Question: I want to make a popup control that simulates the message behavior, it dims the original app window (including the app bar and everything else.)
I am a windows 8 newbie but as far as I've searched, there's no control that does that except the message pop up and I cannot use this, I need my own customized view.
Reference the following image for more clarification:

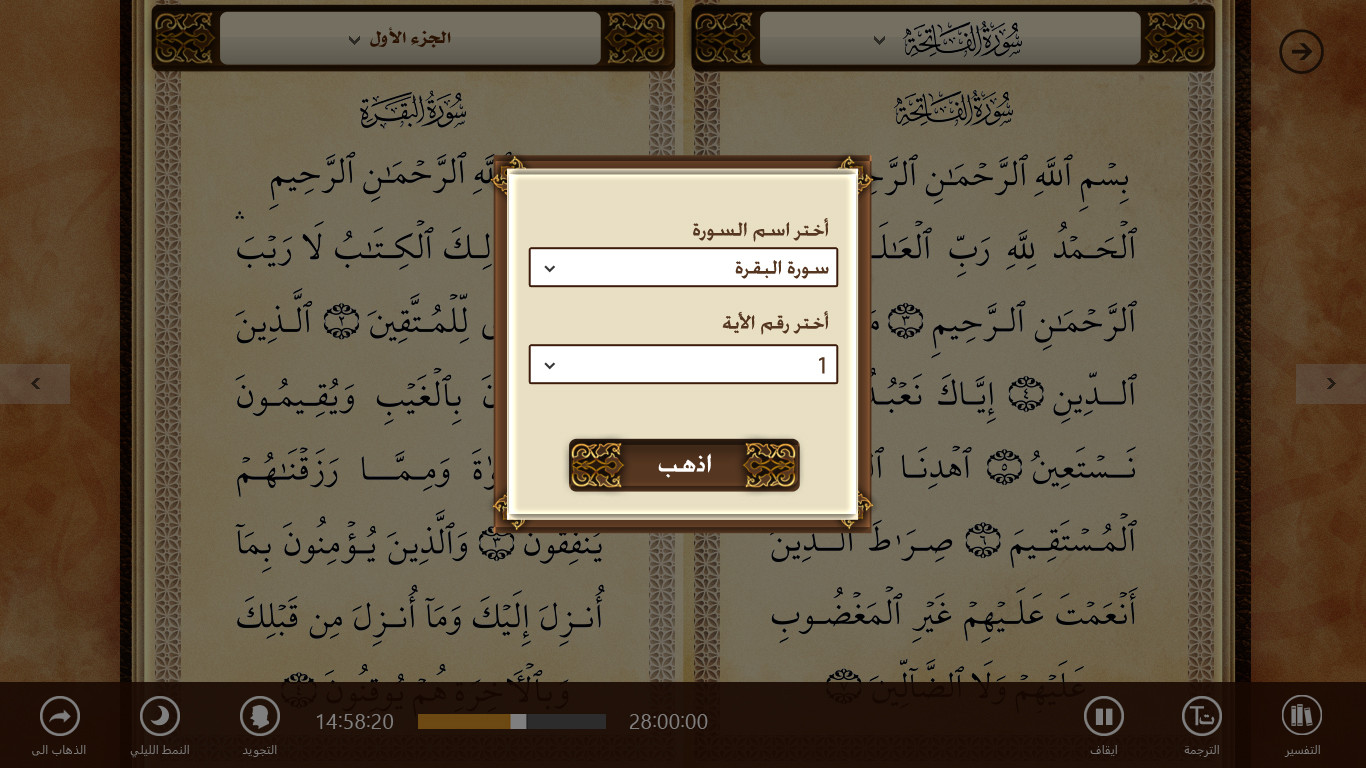
Answer: I prefer to post example xaml, to show you my idea:
'''
<!-- main grid -->
<Grid x:Name="LayoutRoot">
<Grid x:Name="Content" VerticalAligment="Stretch" HorizontalAligment="Stretch">
<!-- Your page content -->
</Grid>
<Grid x:Name="Popup" Visibility="Collapsed" Background="Gray" Opacity="0.5" VerticalAligment="Stretch" HorizontalAligment="Stretch">
<Grid VerticalAligment="Center" HorizontalAligment="Center" Width="300" Height="300">
<!-- your popup code -->
</Grid>
</Grid>
'''
The idea is to cover the page with semitransparent grid by managing 'Popup' grid visibility.